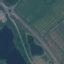
Land use / land cover: Highway